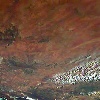
Label: land